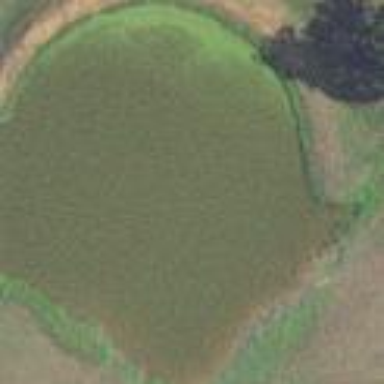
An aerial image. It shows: Peaceful pond surrounded by nature.